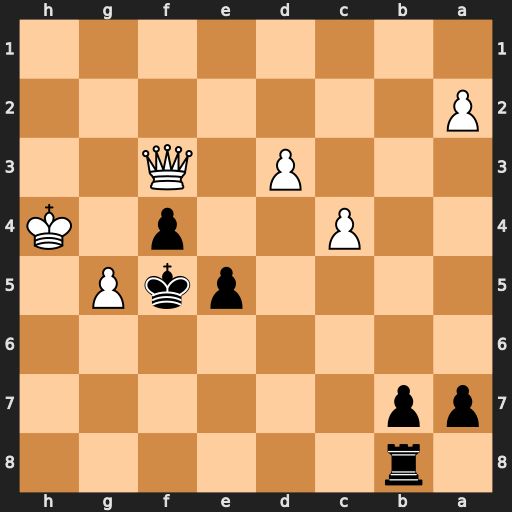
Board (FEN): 1r6/pp6/8/4pkP1/2P2p1K/3P1Q2/P7/8
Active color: b
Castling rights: -
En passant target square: -
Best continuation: Rh8+ Qh5 Rxh5+ Kxh5 f3